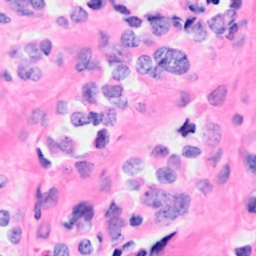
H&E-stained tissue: Breast